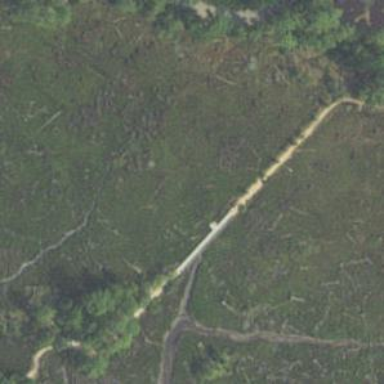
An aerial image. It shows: Path.